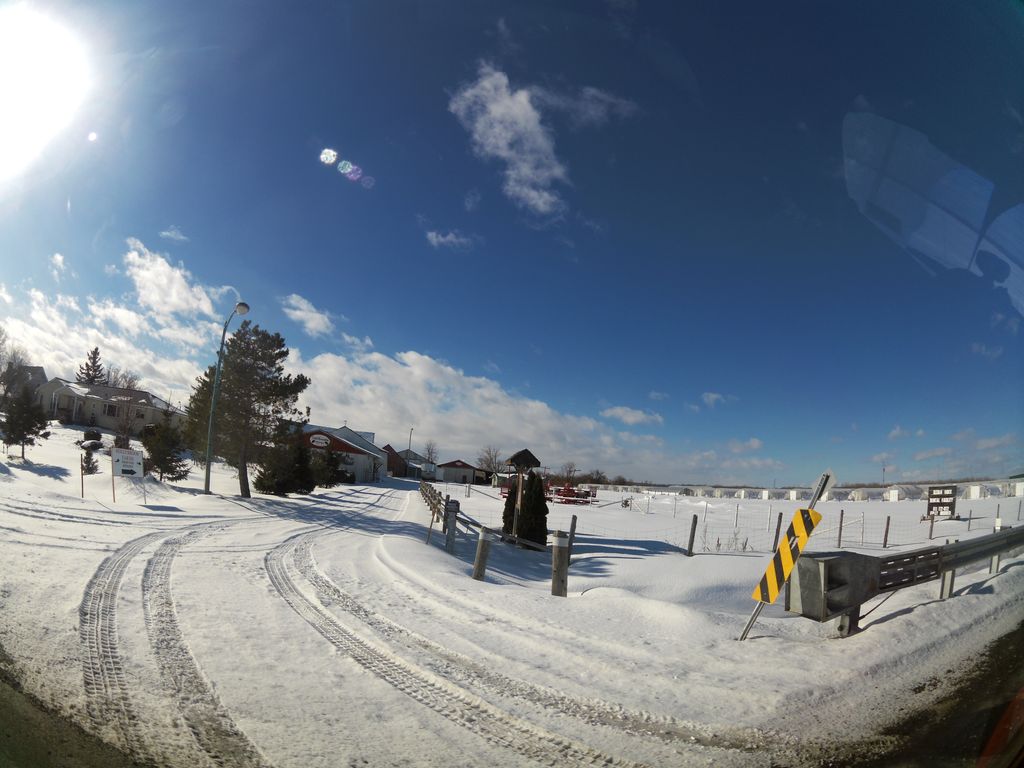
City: ottawa-gatineau